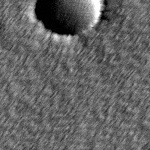
Label: no_change